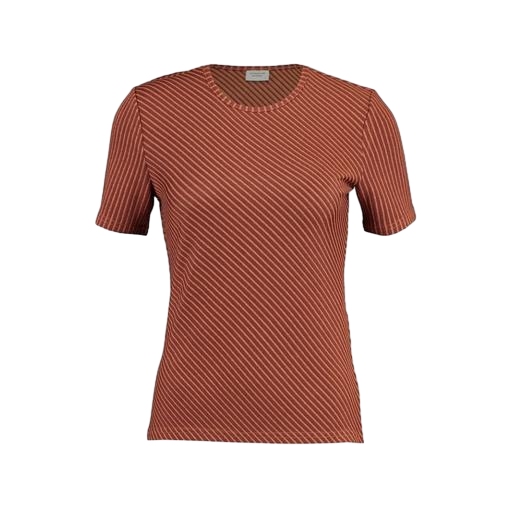
striped tight fitting tee, mid t-shirt, brown women's stripe t-shirt, white background